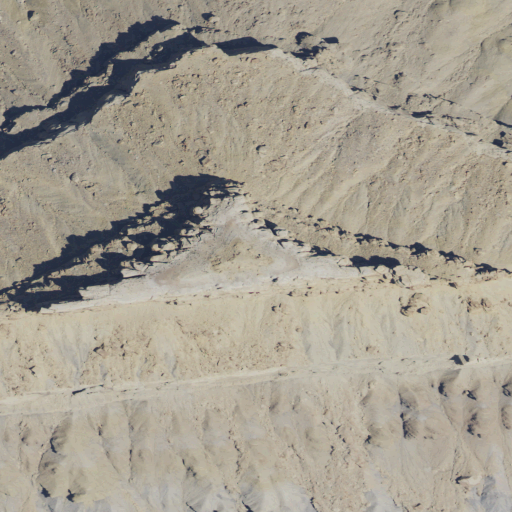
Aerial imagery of mountain in Utah named Battleship Butte containing shrub, barren land, and grassland